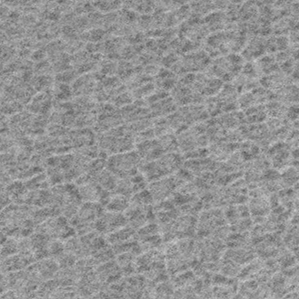
Label: frost